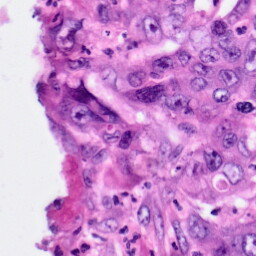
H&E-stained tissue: Pancreatic